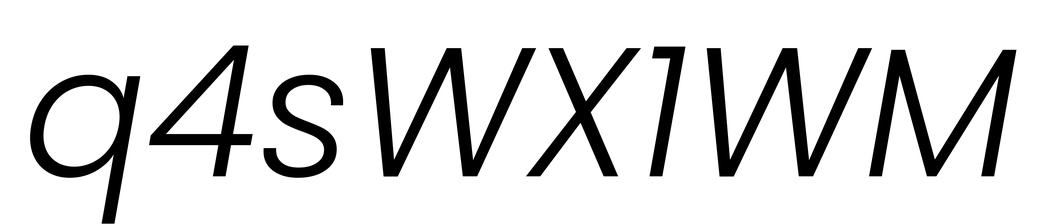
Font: Poppins-LightItalic